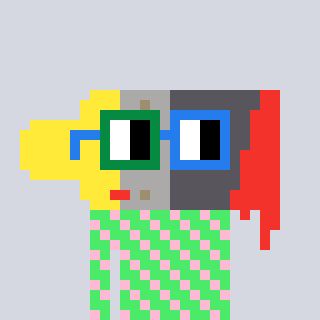
a pixel art character with square green and blue glasses, a paintbrush-shaped head and a teal-colored body on a cool background